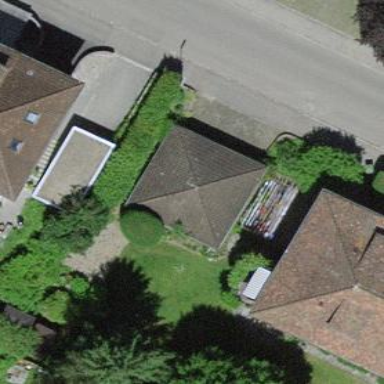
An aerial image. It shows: Group of garages.